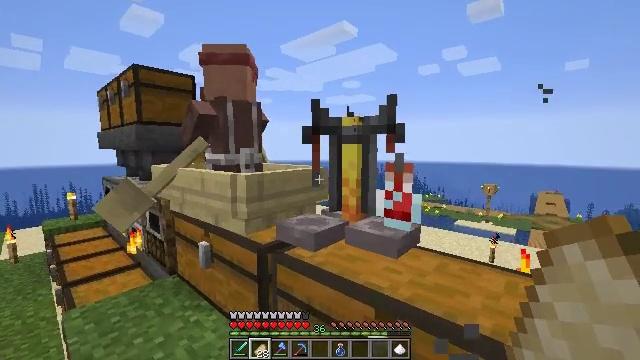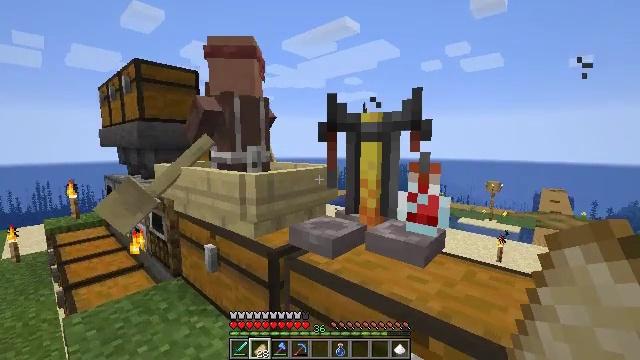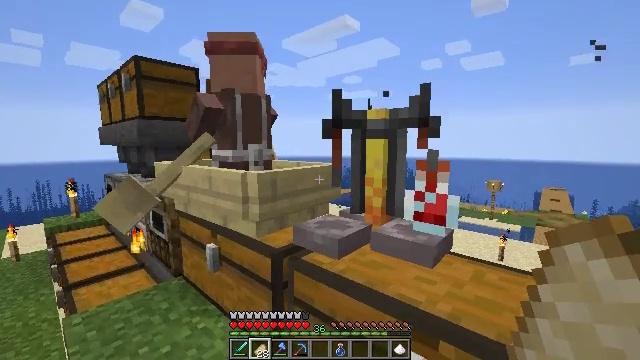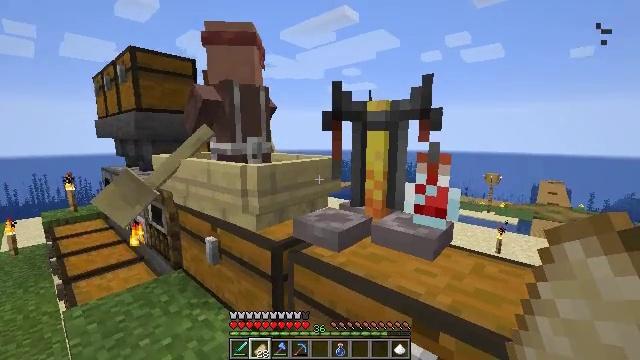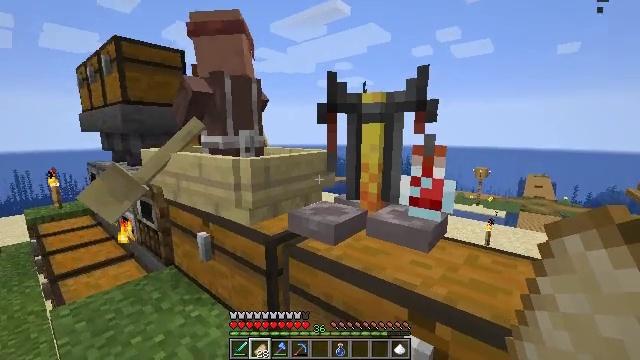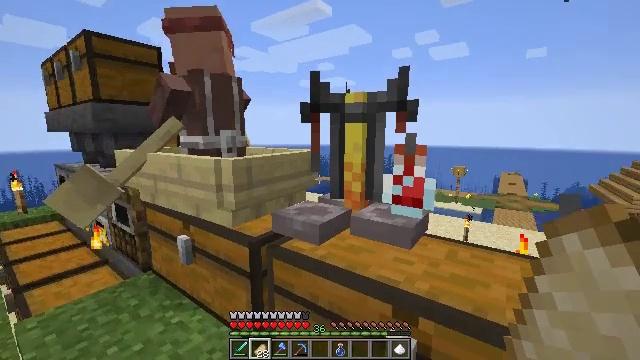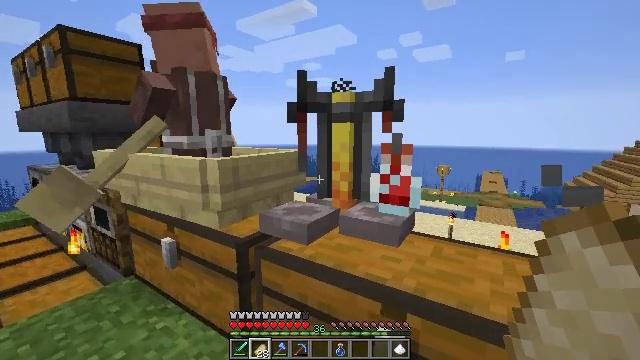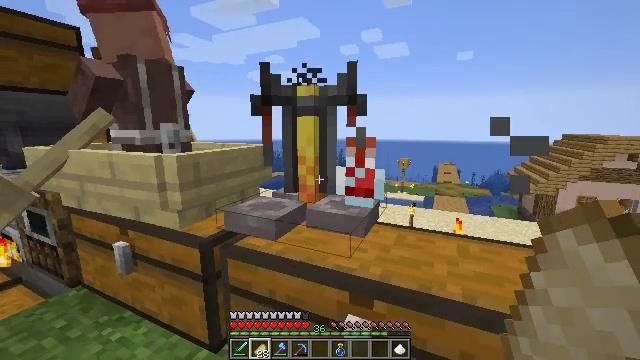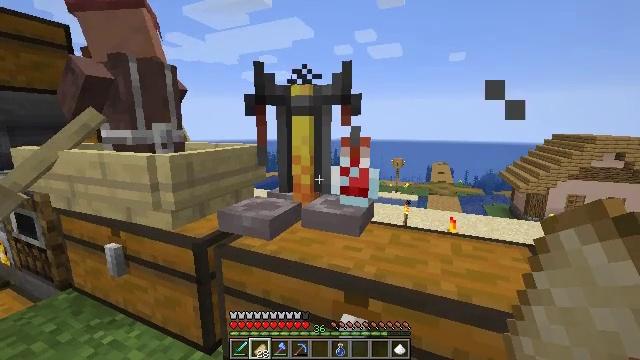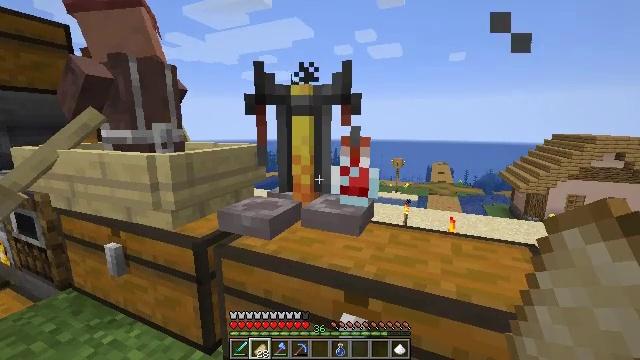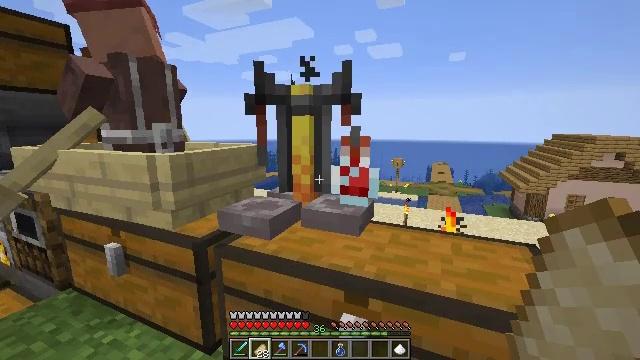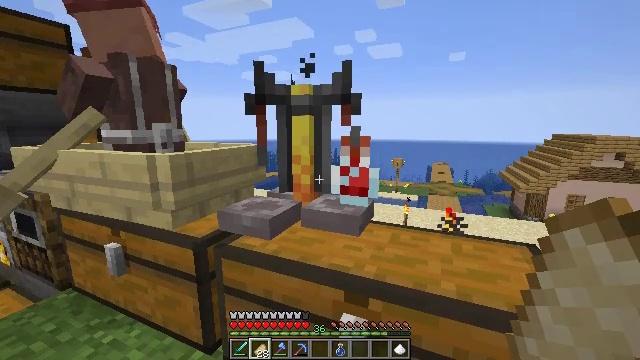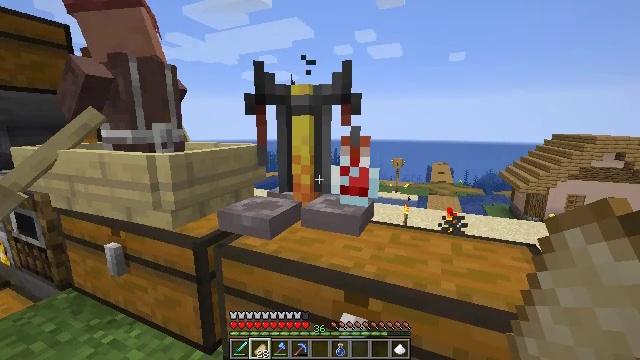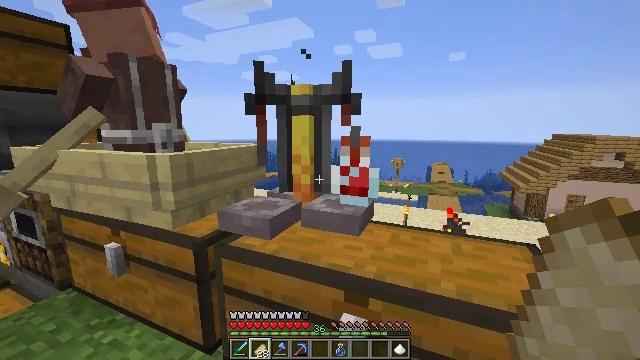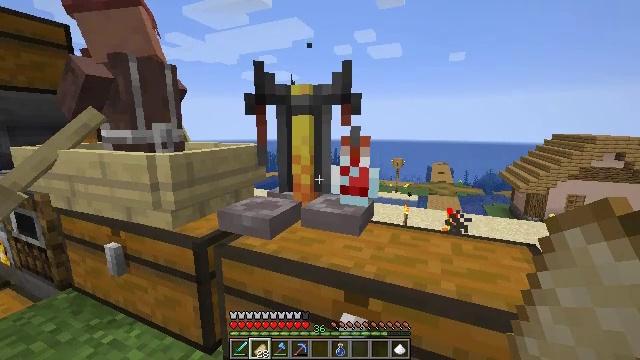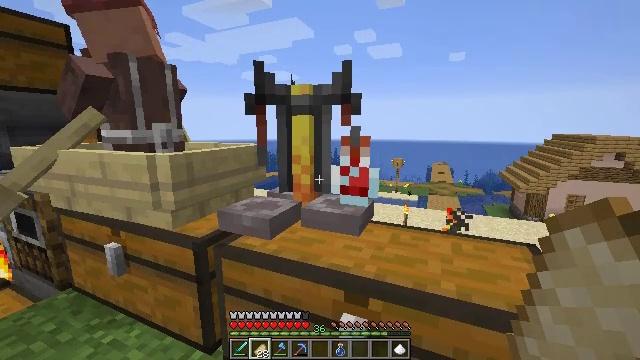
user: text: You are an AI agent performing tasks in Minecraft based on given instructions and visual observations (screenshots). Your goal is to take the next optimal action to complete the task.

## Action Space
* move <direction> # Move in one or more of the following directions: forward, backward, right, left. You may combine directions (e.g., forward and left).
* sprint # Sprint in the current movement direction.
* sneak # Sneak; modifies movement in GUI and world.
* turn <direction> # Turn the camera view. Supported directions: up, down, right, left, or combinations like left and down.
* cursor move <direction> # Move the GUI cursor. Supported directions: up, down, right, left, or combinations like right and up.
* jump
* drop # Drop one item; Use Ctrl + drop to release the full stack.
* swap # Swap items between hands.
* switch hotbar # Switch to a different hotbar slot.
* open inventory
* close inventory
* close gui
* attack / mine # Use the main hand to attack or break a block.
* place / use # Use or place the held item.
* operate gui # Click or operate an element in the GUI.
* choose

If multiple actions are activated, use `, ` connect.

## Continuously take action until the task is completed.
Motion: motion action
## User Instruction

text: Open your crafting grid to make a fermented spider eye.
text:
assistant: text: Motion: no_op
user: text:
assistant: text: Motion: no_op
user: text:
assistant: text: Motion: turn down
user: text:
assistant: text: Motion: turn right and down
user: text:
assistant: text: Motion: turn right
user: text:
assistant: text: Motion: turn right
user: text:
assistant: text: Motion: turn right and down
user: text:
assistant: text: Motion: turn right
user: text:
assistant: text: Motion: no_op
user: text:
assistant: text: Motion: no_op
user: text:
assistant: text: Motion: no_op
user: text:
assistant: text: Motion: no_op
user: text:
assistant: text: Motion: no_op
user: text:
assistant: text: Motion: no_op
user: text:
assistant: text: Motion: no_op
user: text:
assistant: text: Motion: no_op
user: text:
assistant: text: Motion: no_op
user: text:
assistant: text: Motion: no_op
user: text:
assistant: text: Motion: no_op
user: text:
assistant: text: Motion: no_op
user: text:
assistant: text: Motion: no_op
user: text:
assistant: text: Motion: no_op
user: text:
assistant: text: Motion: no_op
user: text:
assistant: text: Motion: no_op
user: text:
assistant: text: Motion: no_op
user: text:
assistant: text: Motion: no_op
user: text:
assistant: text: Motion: no_op
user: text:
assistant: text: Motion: no_op
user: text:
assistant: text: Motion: no_op
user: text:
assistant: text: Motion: no_op